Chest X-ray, PA view. Patient: 35 years old, sex M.
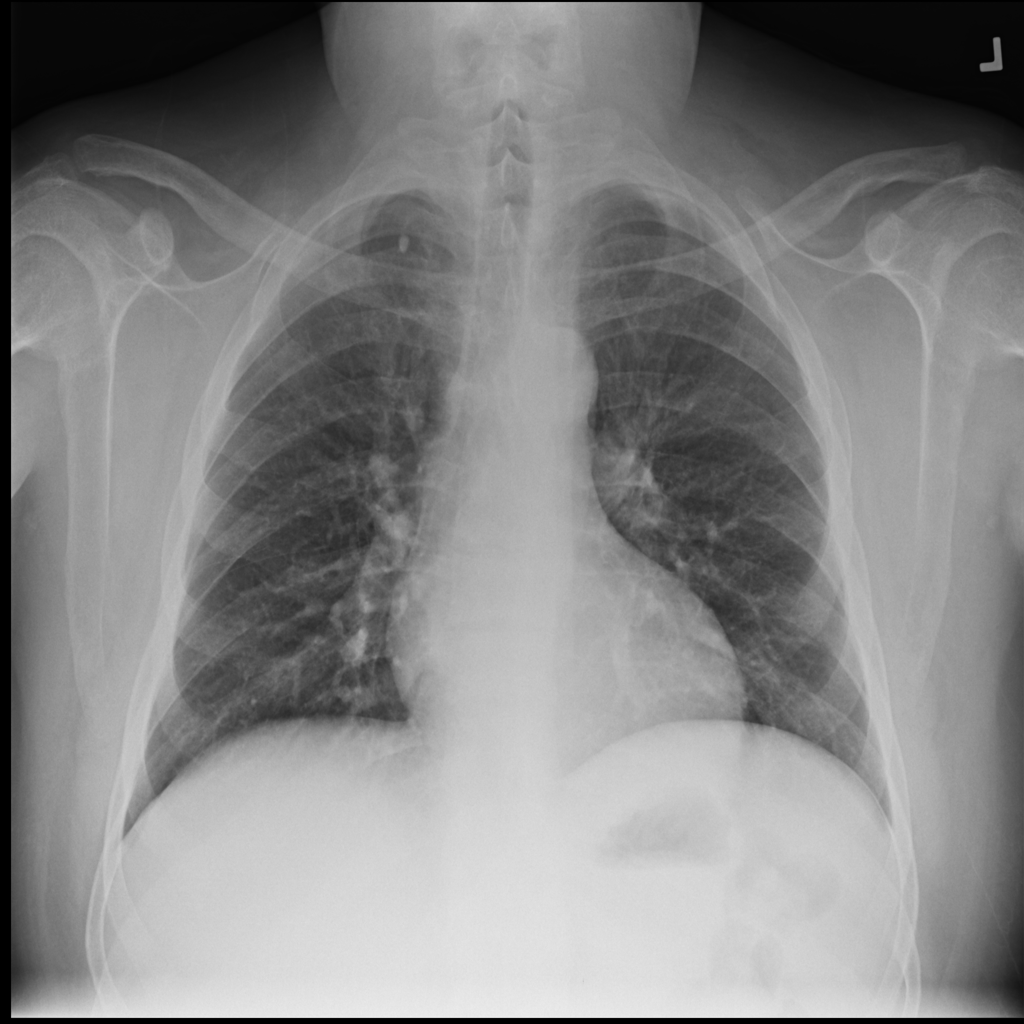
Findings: No Finding